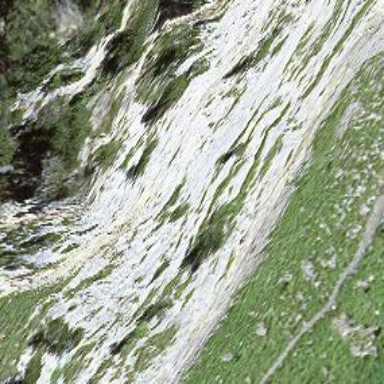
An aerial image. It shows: Natural cliff.